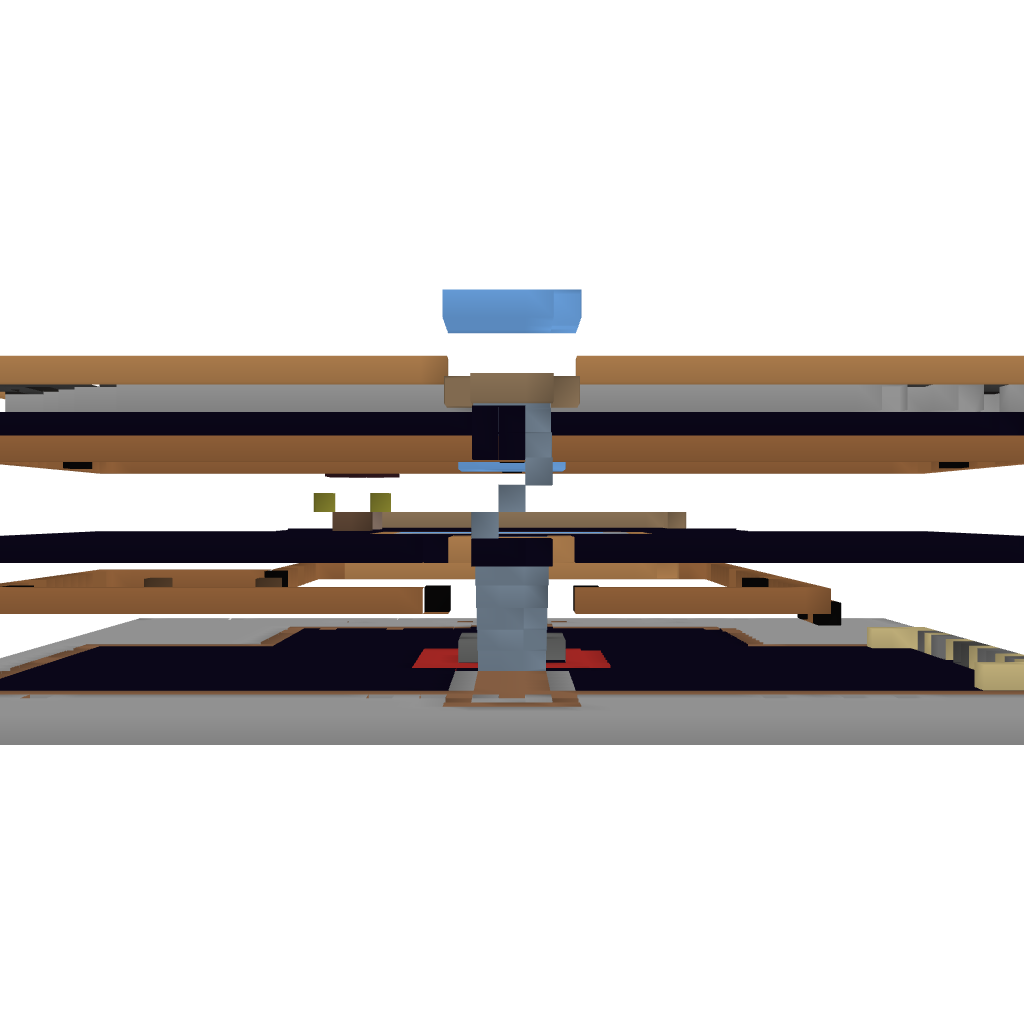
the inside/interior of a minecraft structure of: Mansion by Alurra17